Question: When passing missing values to ggplot, it's very kind, and warns us that they are present. This is acceptable in an interactive session, but when writing reports, you do not the output get cluttered with warnings, especially if there's many of them. Below example has one label missing, which produces a warning.
'''
library(ggplot2)
library(reshape2)
mydf <- data.frame(
species = sample(c("A", "B"), 100, replace = TRUE),
lvl = factor(sample(1:3, 100, replace = TRUE))
)
labs <- melt(with(mydf, table(species, lvl)))
names(labs) <- c("species", "lvl", "value")
labs[3, "value"] <- NA
ggplot(mydf, aes(x = species)) +
stat_bin() +
geom_text(data = labs, aes(x = species, y = value, label = value, vjust = -0.5)) +
facet_wrap(~ lvl)
'''

If we wrap 'suppressWarnings' around the last expression, we get a summary of how many warnings there were. For the sake of argument, let's say that this isn't acceptable (but is indeed very honest and correct). How to (completely) suppress warnings when printing a ggplot2 object?
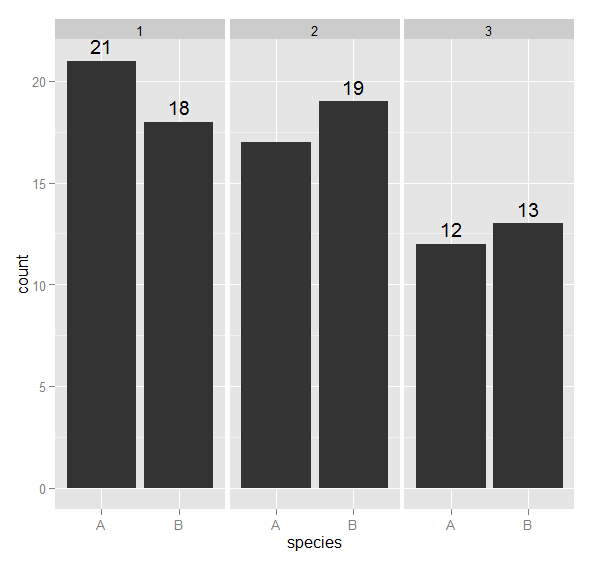
Answer: A more targeted plot-by-plot approach would be to add 'na.rm=TRUE' to your plot calls.
E.g.:
'''
ggplot(mydf, aes(x = species)) +
stat_bin() +
geom_text(data = labs, aes(x = species, y = value,
label = value, vjust = -0.5), na.rm=TRUE) +
facet_wrap(~ lvl)
'''